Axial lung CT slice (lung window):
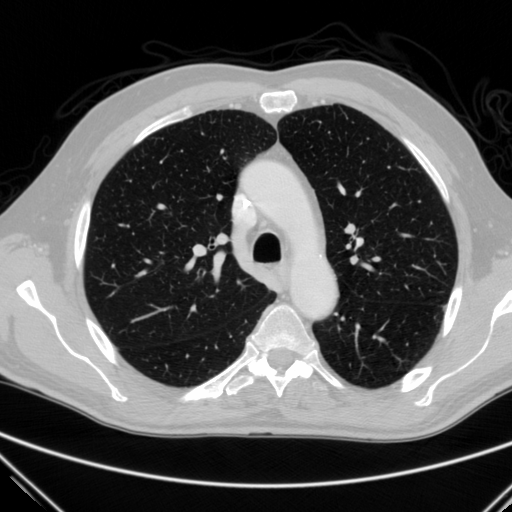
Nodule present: no